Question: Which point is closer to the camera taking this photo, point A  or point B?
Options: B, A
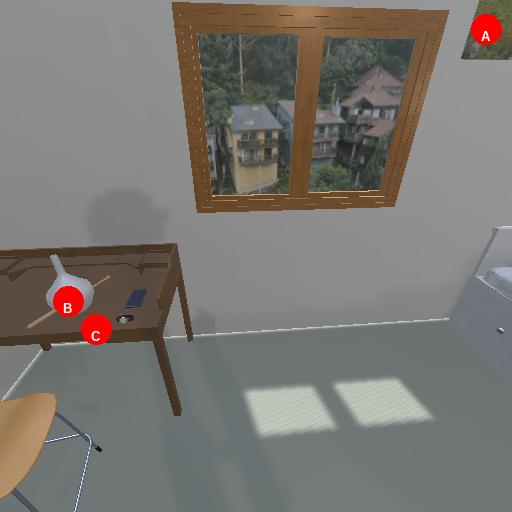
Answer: B